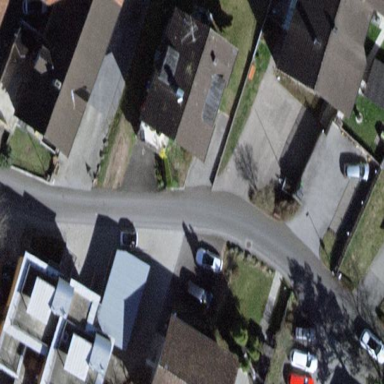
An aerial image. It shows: Simple and straightforward house.